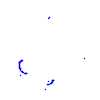
Particle: proton